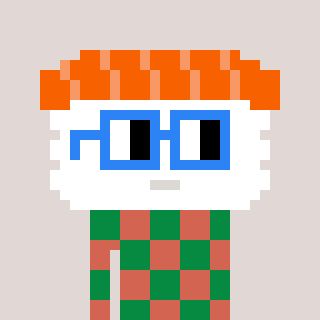
a pixel art character with square blue glasses, a nigiri-shaped head and a peachy-colored body on a warm background